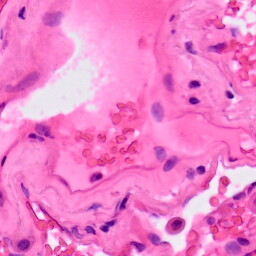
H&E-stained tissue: Lung